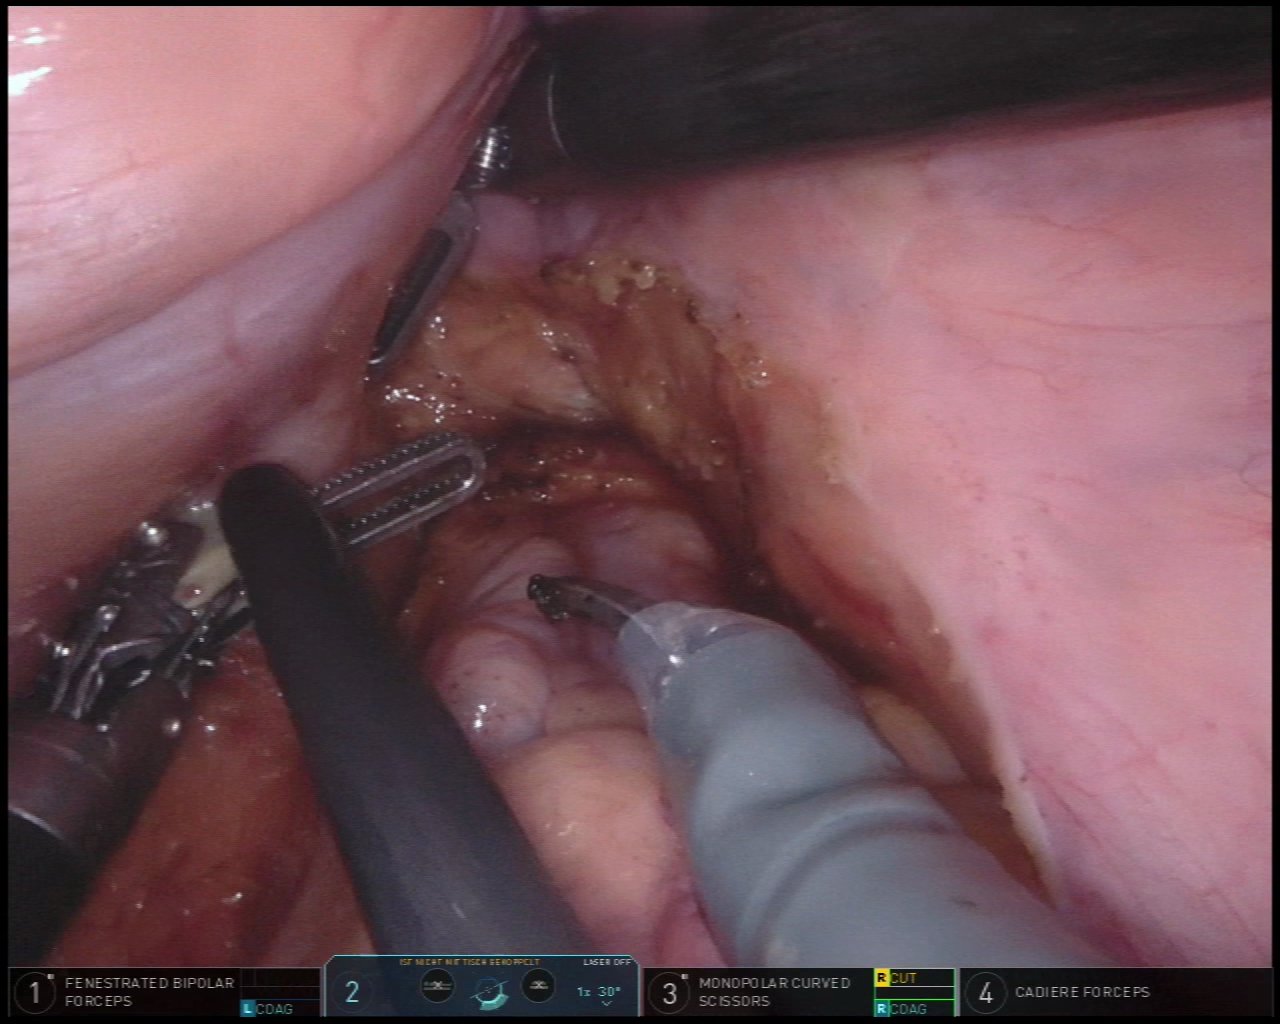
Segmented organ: vesicular_glands
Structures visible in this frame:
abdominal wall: no
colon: no
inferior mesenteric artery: no
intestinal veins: no
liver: no
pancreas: no
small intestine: no
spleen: no
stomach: no
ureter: no
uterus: no
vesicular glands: yes